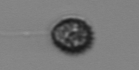
Label: Pseudochattonella_farcimen